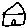
Label: house